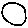
Label: circle